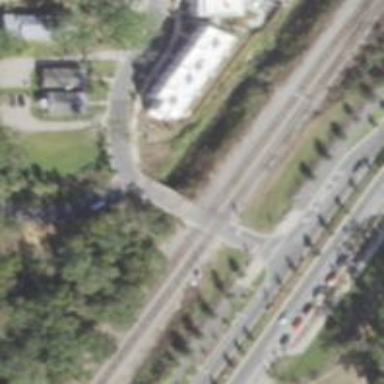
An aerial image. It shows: Level crossing with lights at railway intersection.